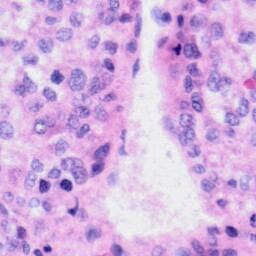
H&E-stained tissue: Liver